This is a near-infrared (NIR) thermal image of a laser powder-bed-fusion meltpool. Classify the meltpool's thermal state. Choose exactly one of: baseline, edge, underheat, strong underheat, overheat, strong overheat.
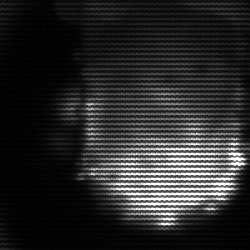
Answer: baseline